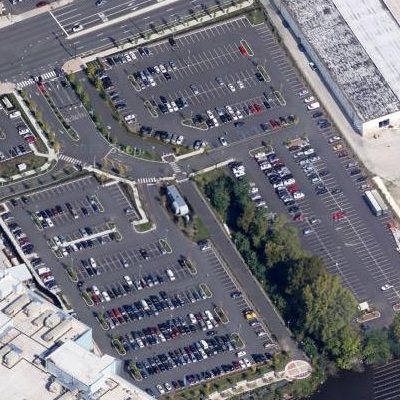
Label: gParking